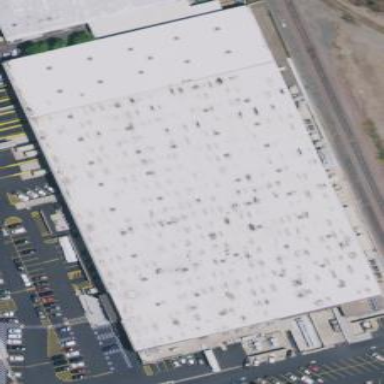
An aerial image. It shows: Commercial building.